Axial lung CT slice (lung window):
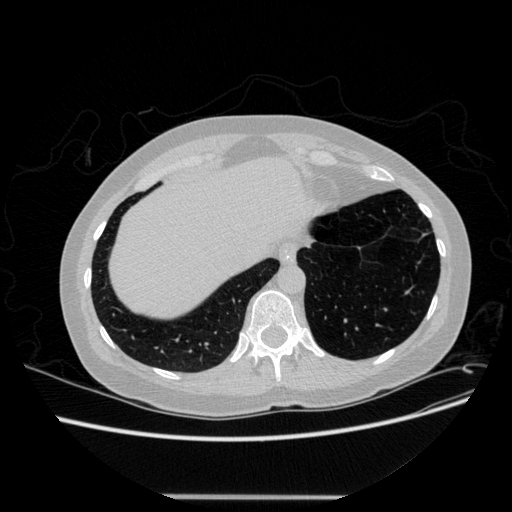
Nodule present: no